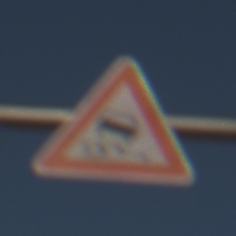
Verkehrszeichen: SchleuderOderRutschgefahr
Umgebung: Outdoor, Nature
Tageszeit: MorningAfternoon
Wetter: PartlyCloudy
Licht: Natural
Jahreszeit: NotSpecified
Kontrast: HighContrast